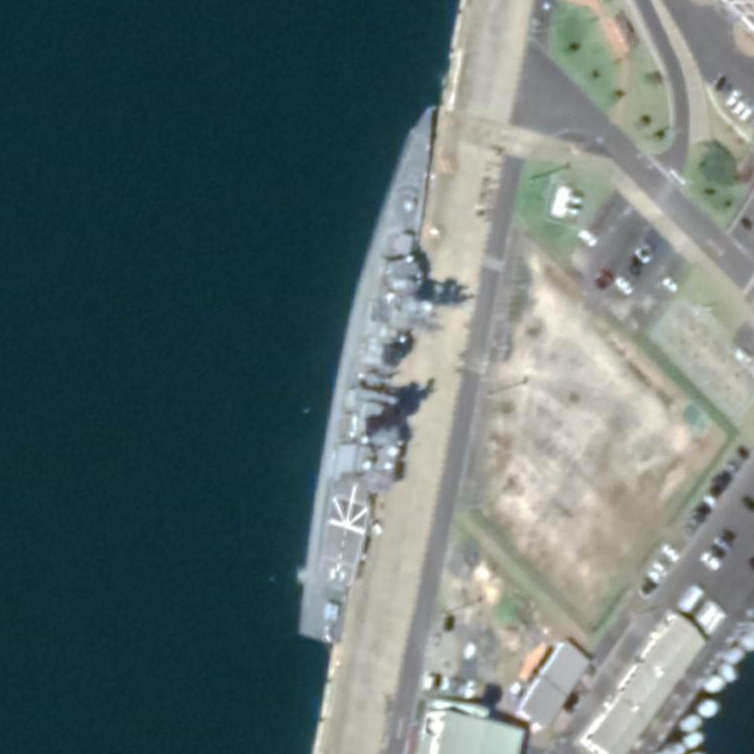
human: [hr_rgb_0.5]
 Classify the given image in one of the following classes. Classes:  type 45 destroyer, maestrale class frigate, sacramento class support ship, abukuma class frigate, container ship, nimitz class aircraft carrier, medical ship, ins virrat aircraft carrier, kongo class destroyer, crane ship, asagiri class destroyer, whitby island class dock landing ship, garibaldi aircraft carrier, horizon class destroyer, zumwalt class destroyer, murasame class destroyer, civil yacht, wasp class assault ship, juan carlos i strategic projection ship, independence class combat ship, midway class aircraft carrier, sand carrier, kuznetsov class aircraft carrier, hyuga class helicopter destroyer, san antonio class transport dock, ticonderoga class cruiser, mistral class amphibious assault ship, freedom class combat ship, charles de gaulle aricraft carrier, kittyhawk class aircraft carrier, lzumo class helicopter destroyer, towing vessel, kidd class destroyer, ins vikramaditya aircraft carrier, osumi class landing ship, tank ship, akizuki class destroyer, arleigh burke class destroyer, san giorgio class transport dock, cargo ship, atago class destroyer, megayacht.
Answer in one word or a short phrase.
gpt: Asagiri class destroyer